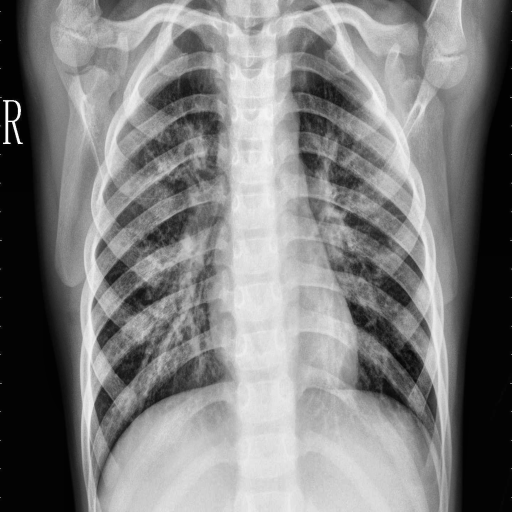
Finding: PNEUMONIA